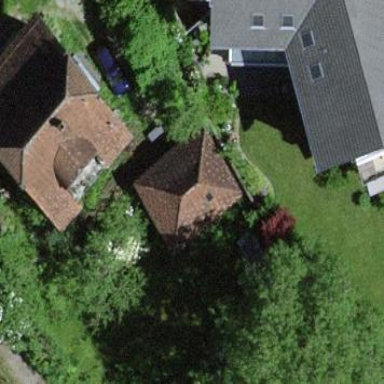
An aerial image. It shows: Garage.